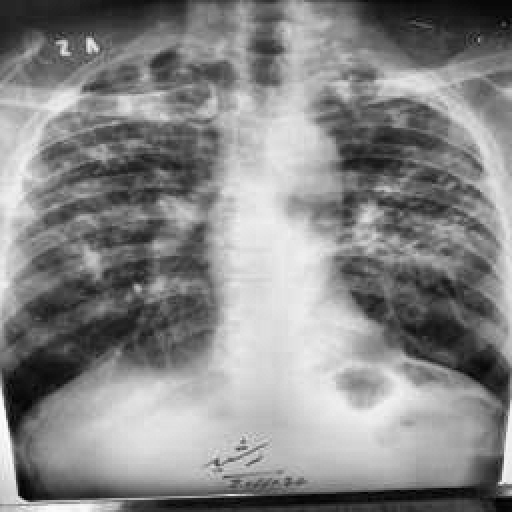
Finding: TUBERCULOSIS